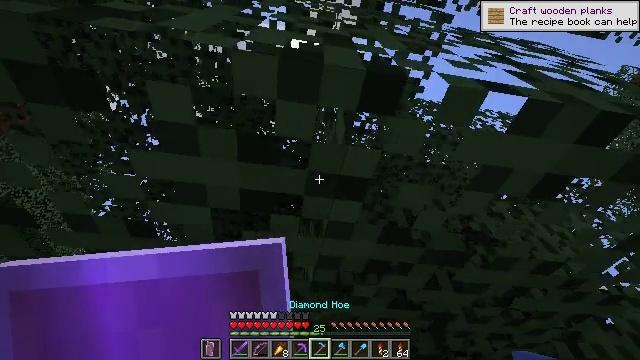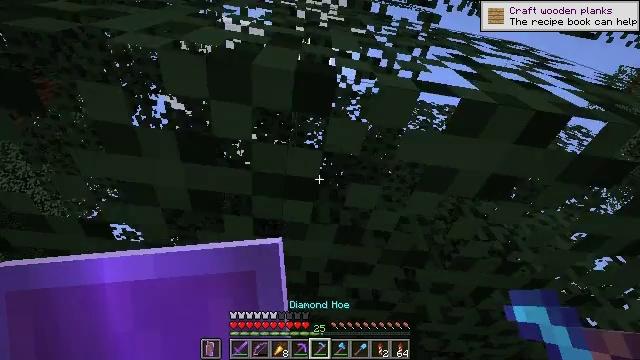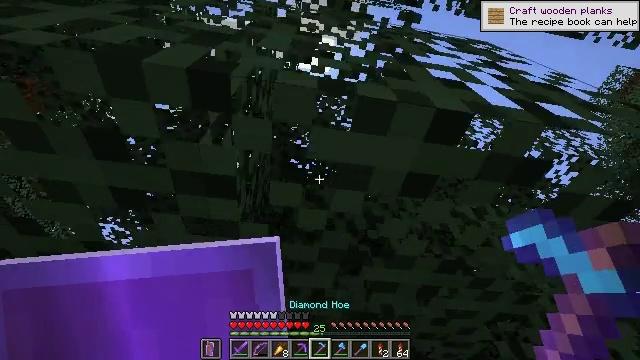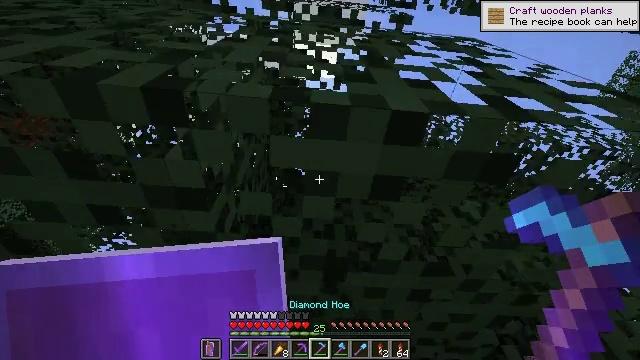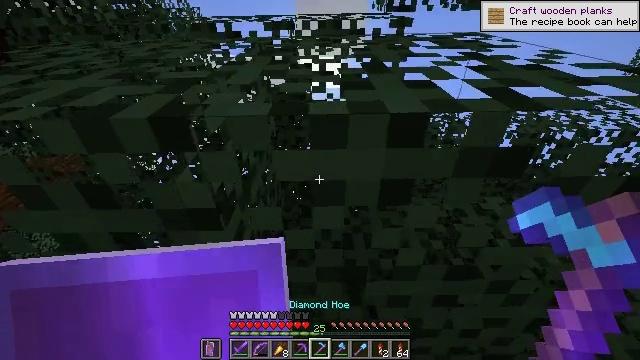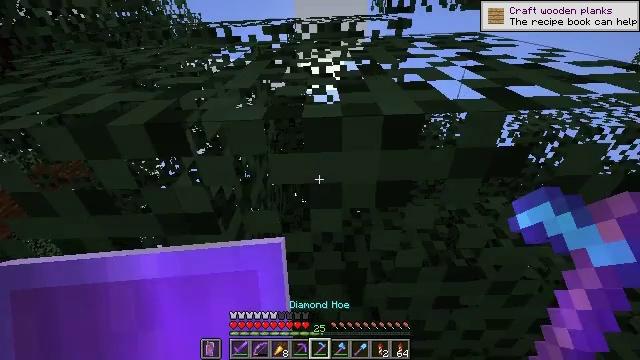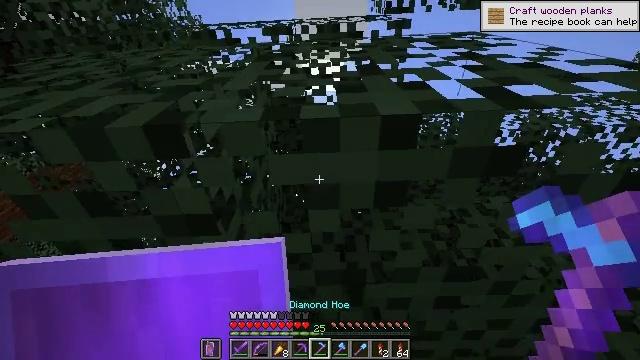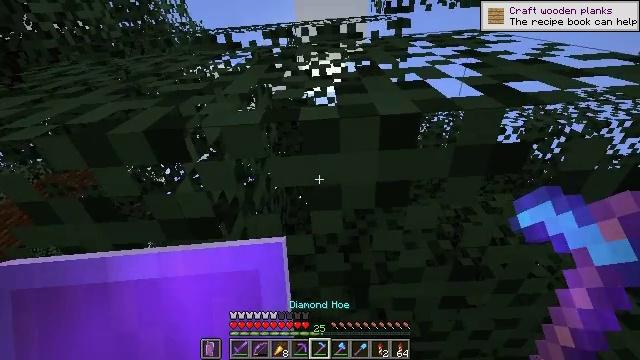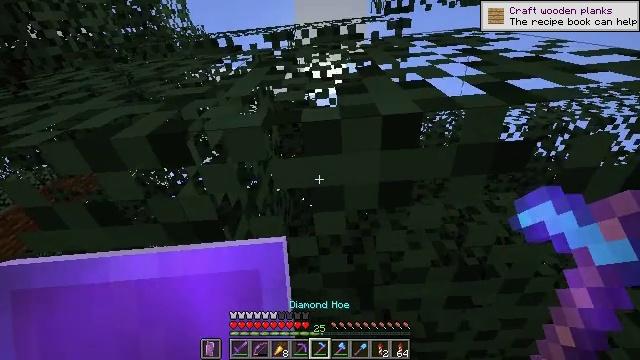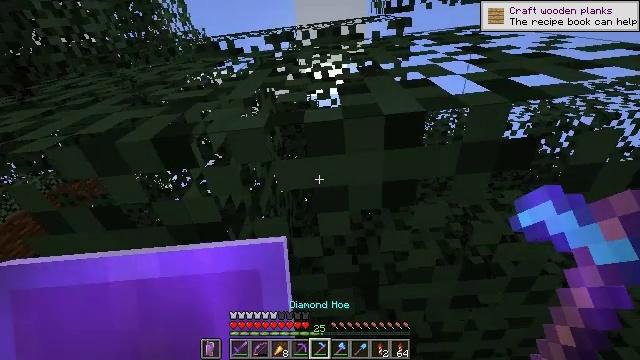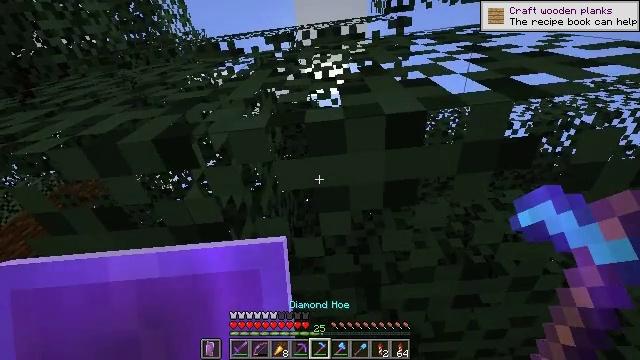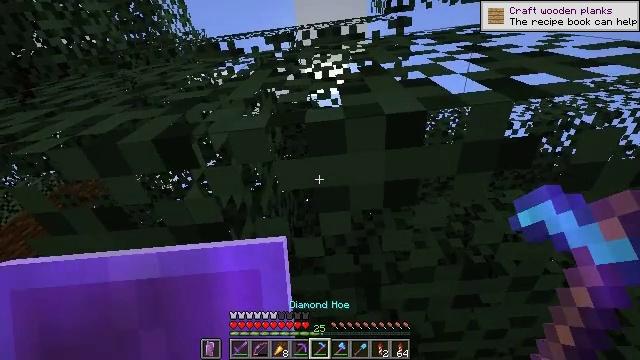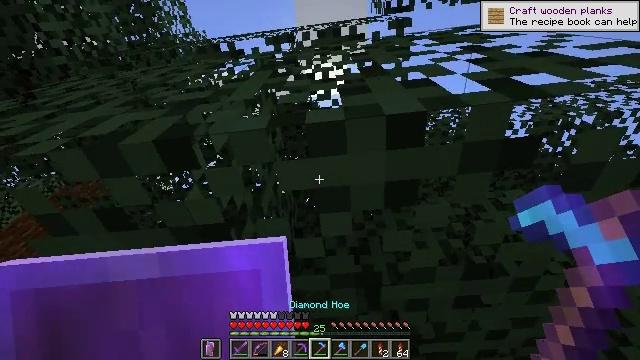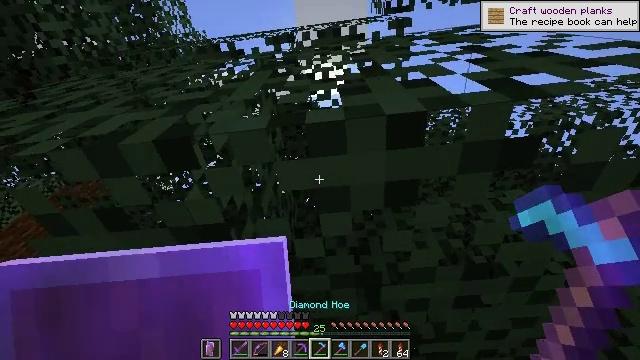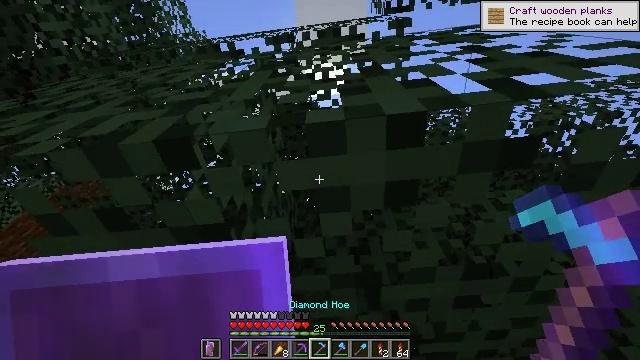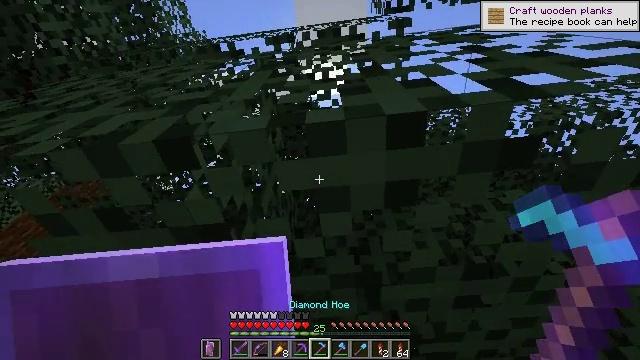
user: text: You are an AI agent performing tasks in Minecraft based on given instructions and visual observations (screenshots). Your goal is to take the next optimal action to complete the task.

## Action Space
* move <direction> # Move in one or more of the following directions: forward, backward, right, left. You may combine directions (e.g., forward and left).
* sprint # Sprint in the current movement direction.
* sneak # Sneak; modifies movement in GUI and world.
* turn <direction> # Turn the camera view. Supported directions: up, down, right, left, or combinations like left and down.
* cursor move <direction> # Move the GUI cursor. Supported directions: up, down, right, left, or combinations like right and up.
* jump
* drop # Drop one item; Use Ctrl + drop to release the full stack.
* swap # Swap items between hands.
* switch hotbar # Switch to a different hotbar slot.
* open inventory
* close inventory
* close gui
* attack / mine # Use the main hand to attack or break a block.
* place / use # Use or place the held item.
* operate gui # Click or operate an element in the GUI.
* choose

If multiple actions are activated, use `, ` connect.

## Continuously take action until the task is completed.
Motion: motion action
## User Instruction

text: Collect spruce leaves for landscaping.
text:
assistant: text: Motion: move right
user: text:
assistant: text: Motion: no_op
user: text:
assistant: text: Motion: turn left and up
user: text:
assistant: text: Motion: turn left and up
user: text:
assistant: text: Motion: turn left
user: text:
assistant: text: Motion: no_op
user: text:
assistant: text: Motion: turn left
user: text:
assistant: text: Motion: turn left
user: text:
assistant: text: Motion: turn left
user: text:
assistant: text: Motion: no_op
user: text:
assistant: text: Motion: no_op
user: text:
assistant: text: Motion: no_op
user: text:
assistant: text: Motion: no_op
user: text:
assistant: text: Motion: no_op
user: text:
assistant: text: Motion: no_op
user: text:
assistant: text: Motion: turn right and up
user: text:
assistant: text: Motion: turn right and up
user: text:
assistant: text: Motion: move forward, attack / mine
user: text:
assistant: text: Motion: move forward, attack / mine
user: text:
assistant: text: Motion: move forward, attack / mine
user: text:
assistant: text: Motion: move forward, attack / mine
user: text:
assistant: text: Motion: move forward, attack / mine
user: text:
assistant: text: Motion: attack / mine
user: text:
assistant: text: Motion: turn up, attack / mine
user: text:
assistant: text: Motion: turn up, attack / mine
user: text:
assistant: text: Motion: attack / mine
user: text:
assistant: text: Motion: attack / mine
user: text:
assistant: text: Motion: attack / mine
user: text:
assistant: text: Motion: attack / mine
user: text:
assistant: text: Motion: attack / mine